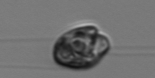
Label: flagellate_morphotype1